Question: Cancelation of eclipse update would take 3-4 minutes, Why?

Thanks.
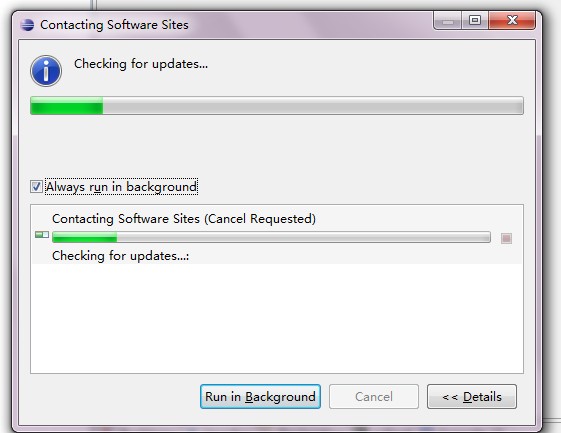
Answer: Any time software has a cancel button it is not (usually) killing the process/thread that you are working on. You can see this same cancel (and wait) behavior in many applications. This is why the Mac has Force Quit and Windows has Exit Now for applications that don't seem to be quiting.
So at the code level, why this is happening is that you have likely only set a flag that says, "stop doing this once you're done with whatever loop you're in right now". What happens is that you set the flag, but the loop is nowhere near complete and doesn't check every once in a while that the cancel flag has been triggered. So there likely isn't much you can do about it besides download the source code and submit a patch.